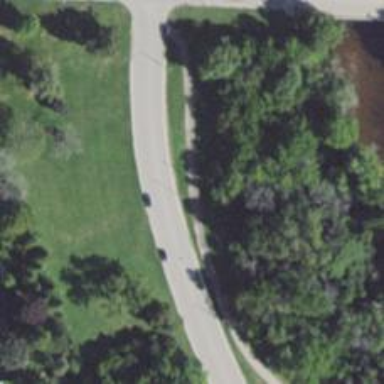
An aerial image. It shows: Asphalt path.